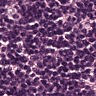
Metastatic tissue present: no